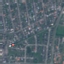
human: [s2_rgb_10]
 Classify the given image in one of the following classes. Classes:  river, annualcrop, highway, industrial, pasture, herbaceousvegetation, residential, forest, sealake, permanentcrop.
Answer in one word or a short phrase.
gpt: Residential